Question: Google Chrome appears to proactively enforce client-side validation. Here is an example of what I'm seeing:

In this case, I have no client-side validation scripts () although I have set the pattern attribute with a regular expression. Is there a way to instruct Chrome () to volunteer validation services?
'''
pattern="(44)?0?<URL>"
'''
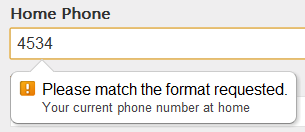
Answer: You can use 'novalidate' attribute: <URL>